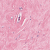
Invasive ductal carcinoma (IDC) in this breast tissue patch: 0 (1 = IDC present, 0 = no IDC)